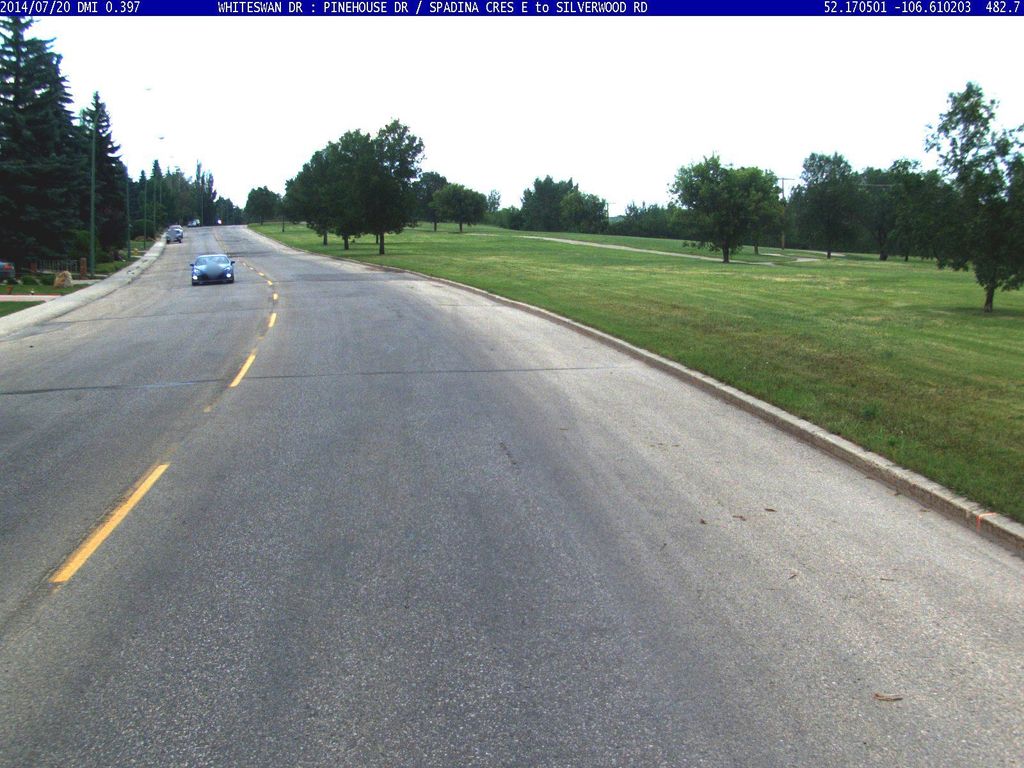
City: saskatoon